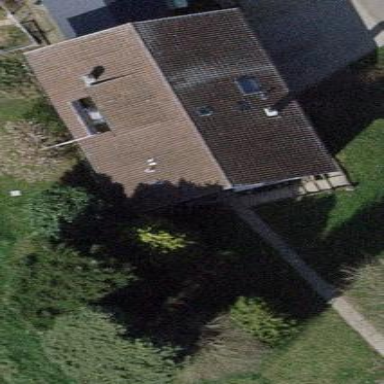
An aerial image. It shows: Simple house.